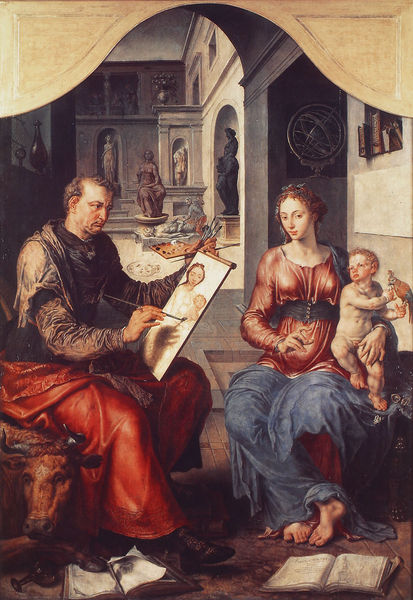
Titel: Lukas malt die Madonna
Künstler: Maerten van Heemskerck
Institution: Rennes, Musée des Beaux-Arts
Schlagwörter: gemälde, mann, umhang, frau, raum, zeichnung, rot, portrait, kind, renaissance, bücher, perspektive, kuh, baby, maler, buch, künstler, kunst, statuen, zeichnen, jesus, manierismus, sammlung, papagei, maria, stier, klassik, blauer, kuns, aufgeschlagenes buch